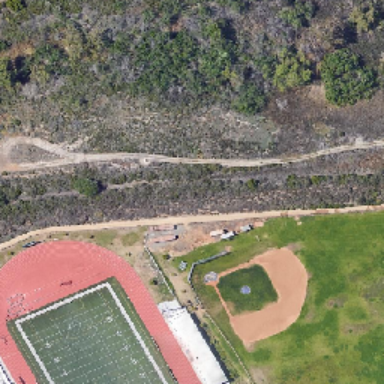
There is a baseball field beside the green amusement park around the red track .